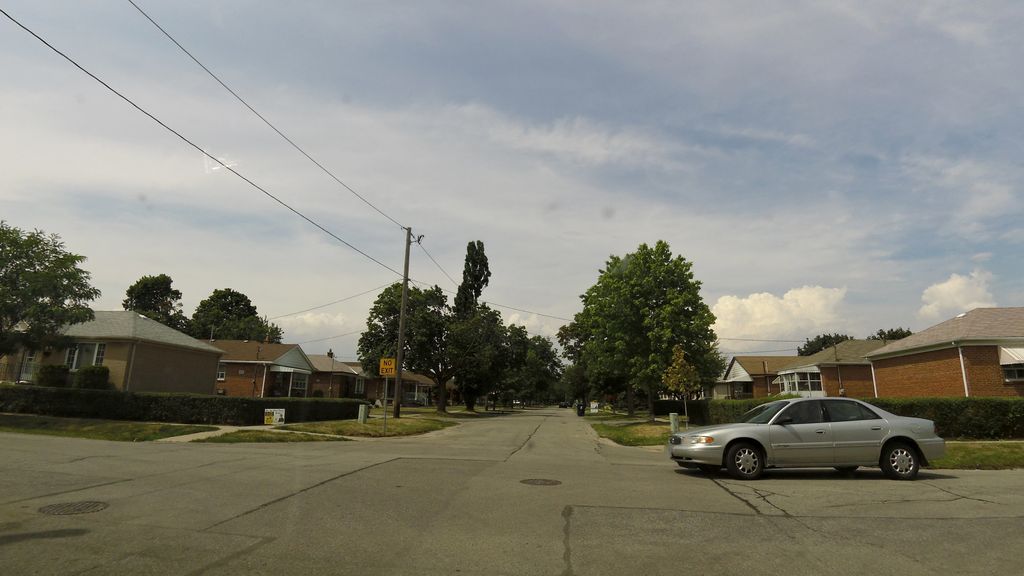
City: toronto